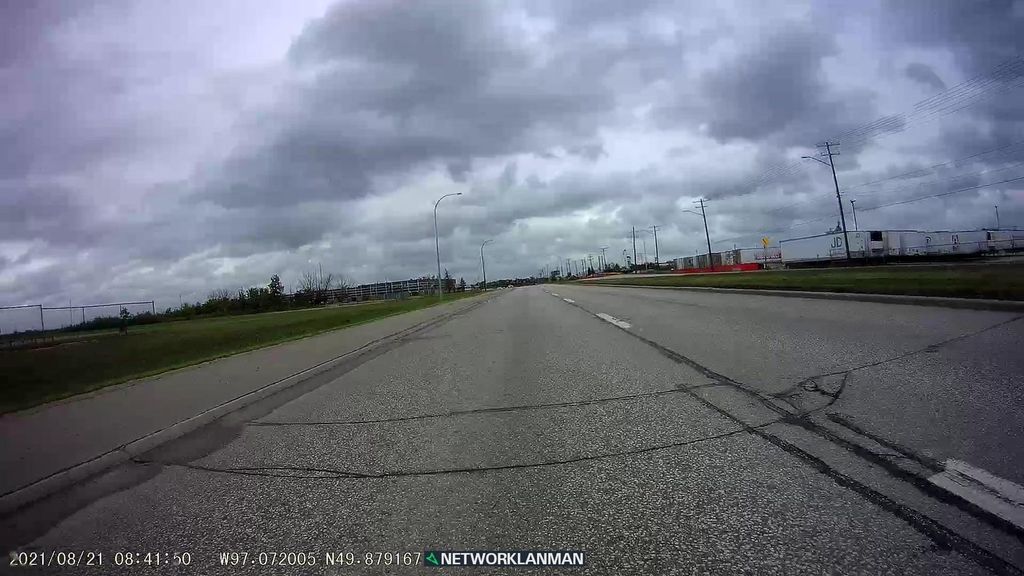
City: winnipeg